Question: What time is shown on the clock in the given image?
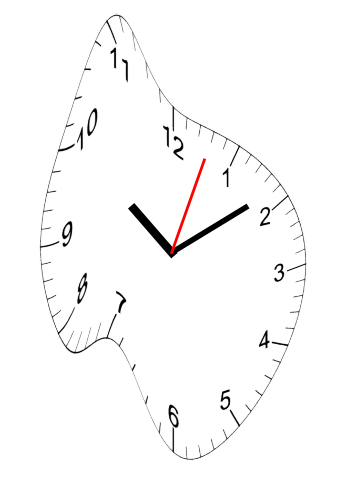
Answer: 10:09:03